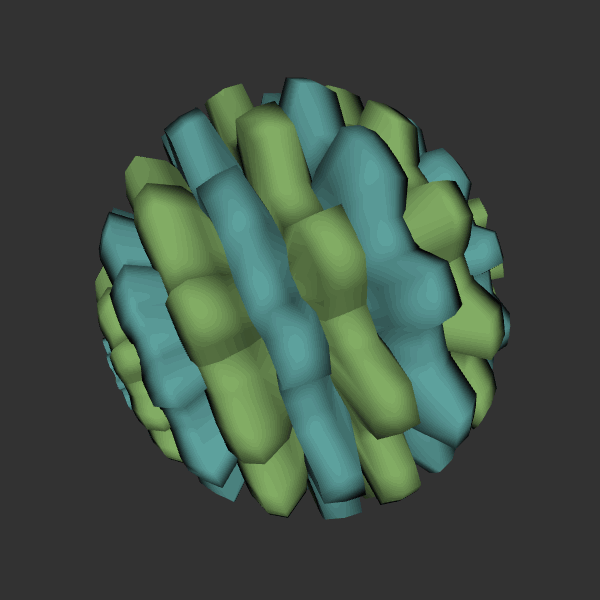
Background: dark